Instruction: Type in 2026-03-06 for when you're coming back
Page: home
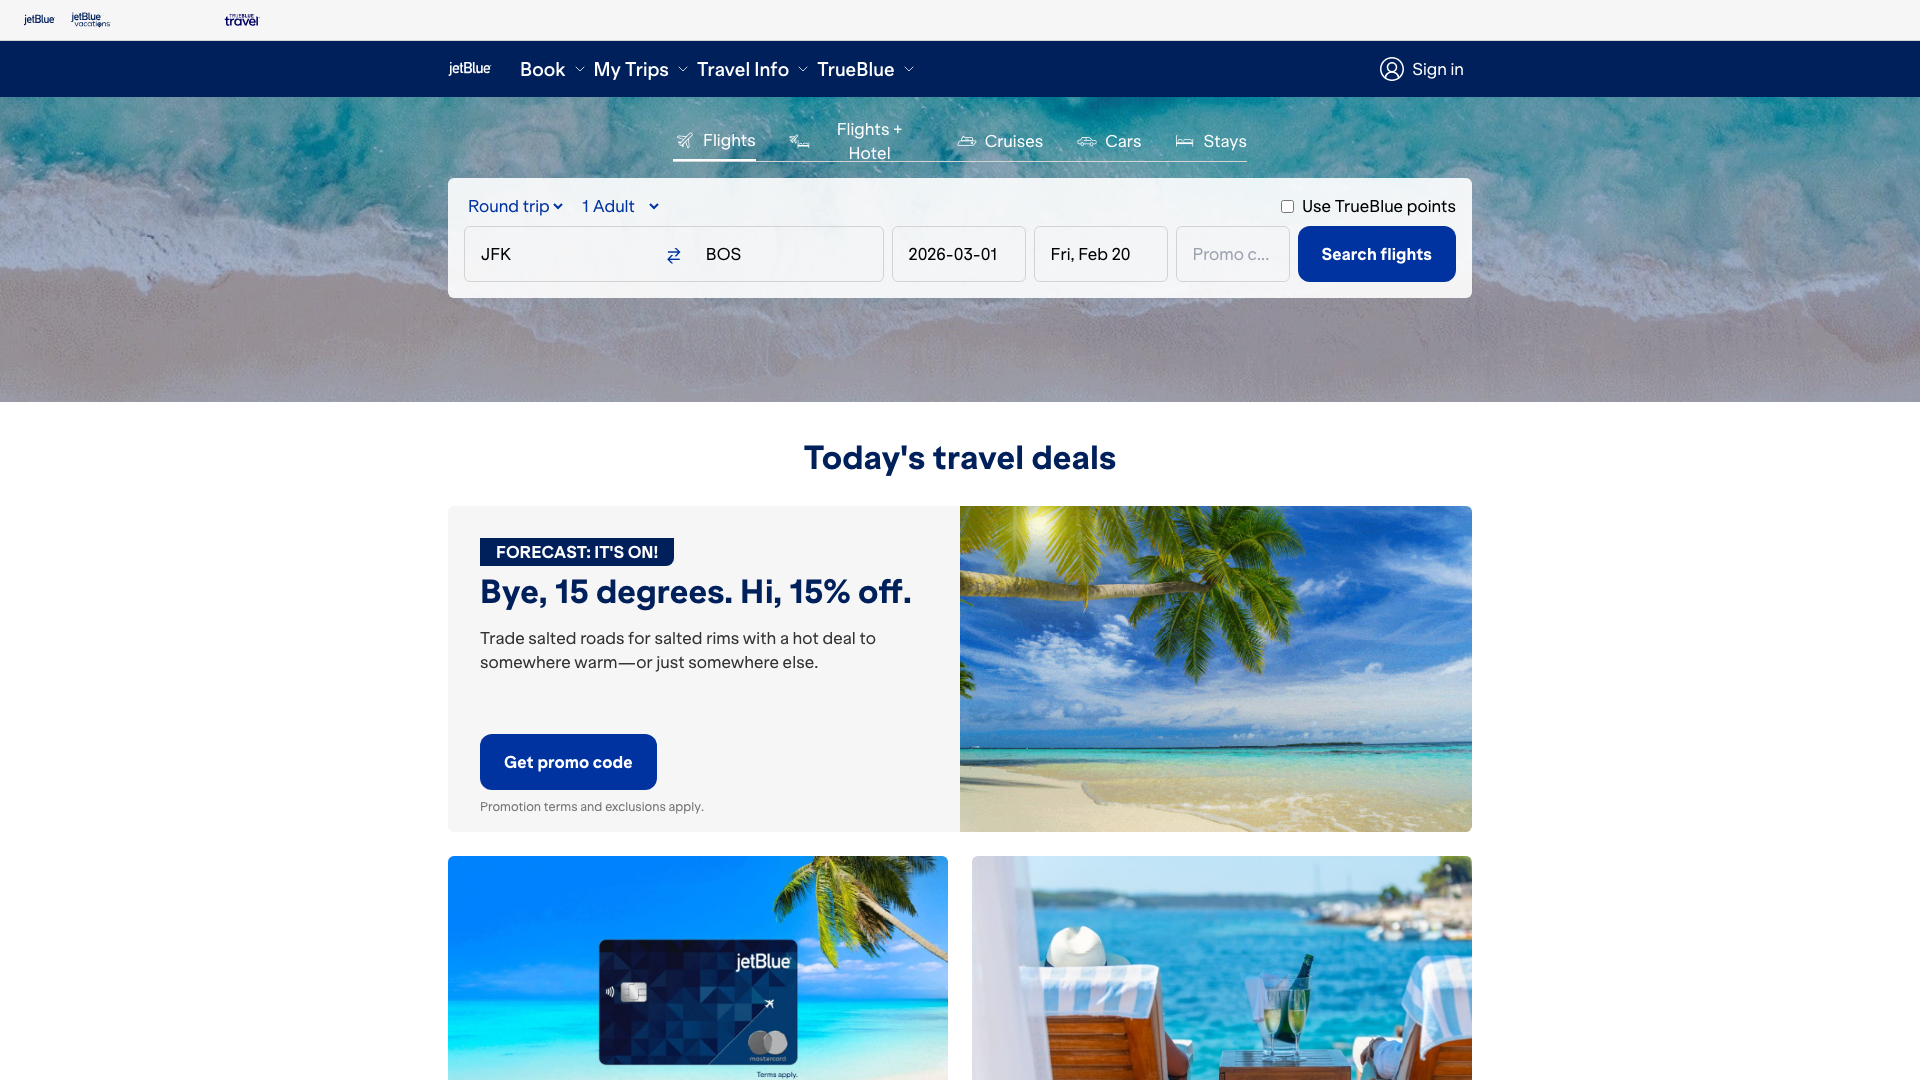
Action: type